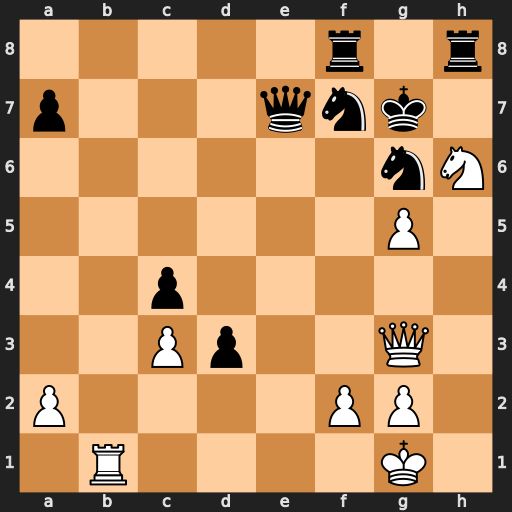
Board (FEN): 5r1r/p3qnk1/6nN/6P1/2p5/2Pp2Q1/P4PP1/1R4K1
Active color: w
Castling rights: -
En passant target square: -
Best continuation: Nf5+ Kg8 Nxe7+